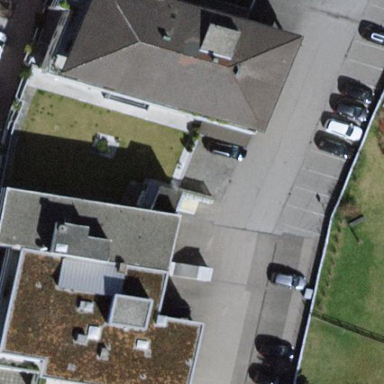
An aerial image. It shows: Building with flat roof.